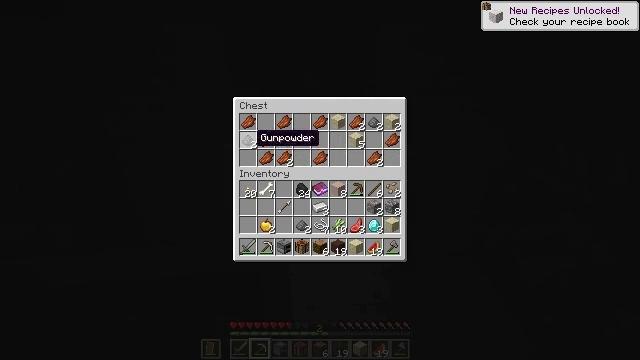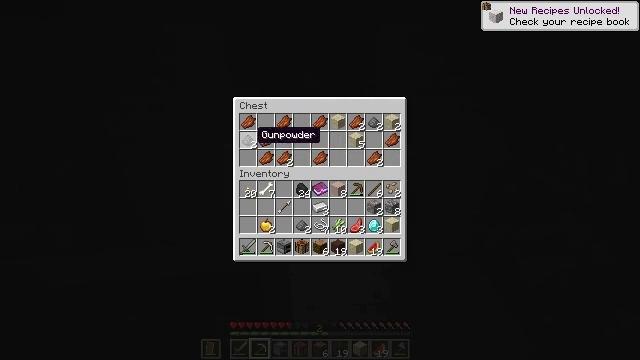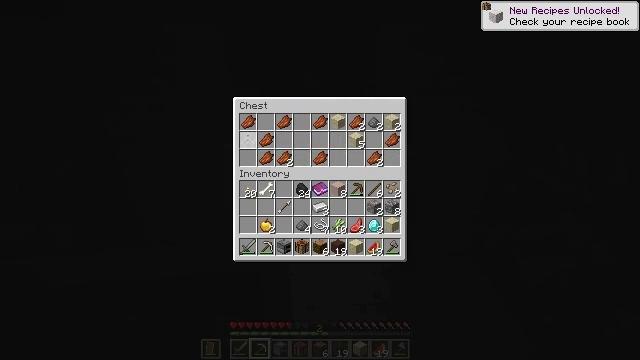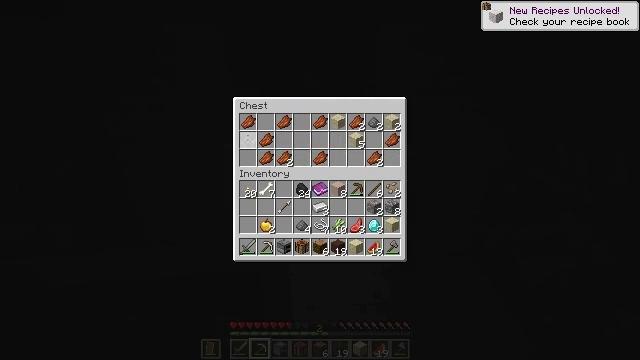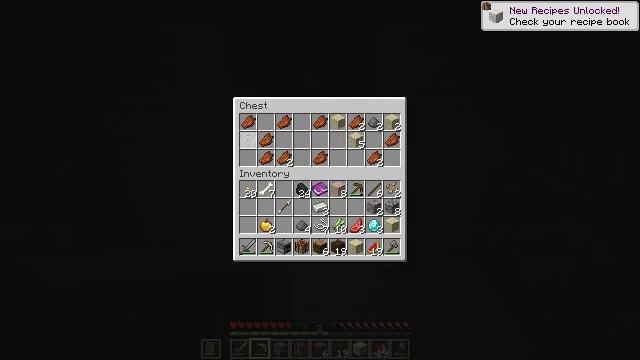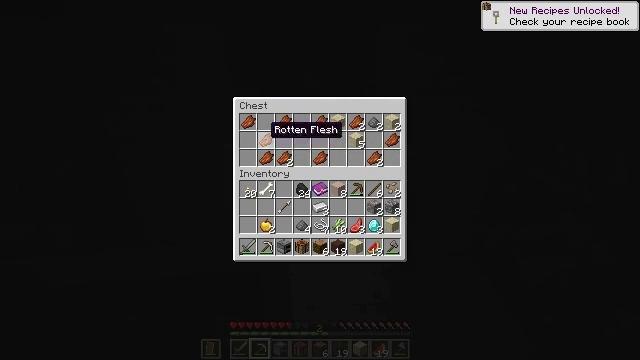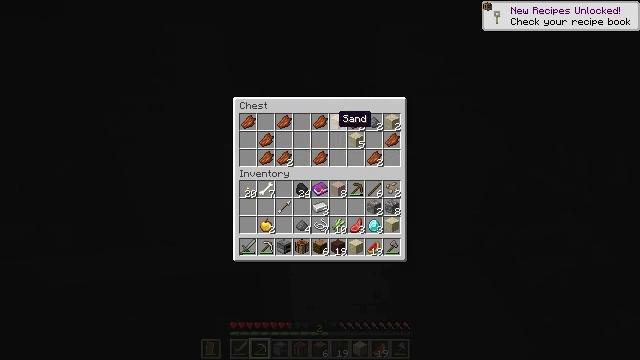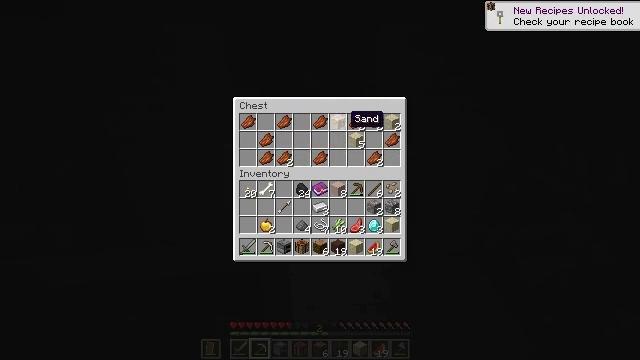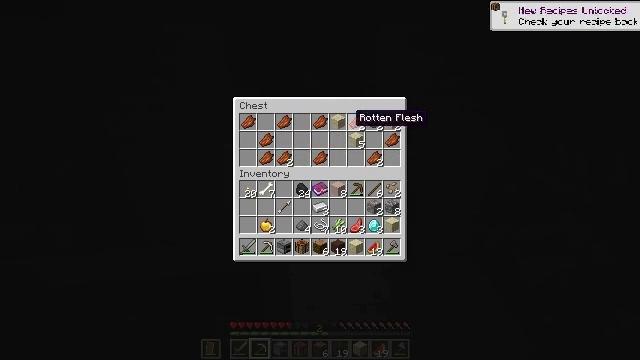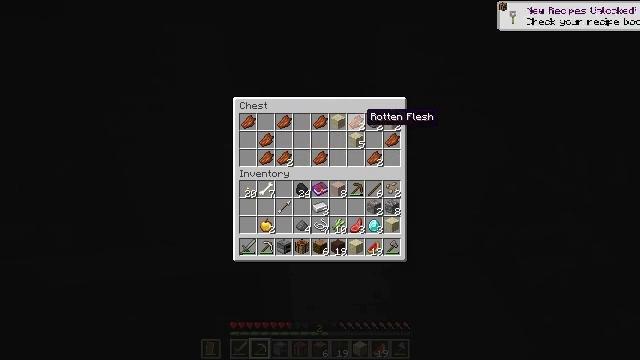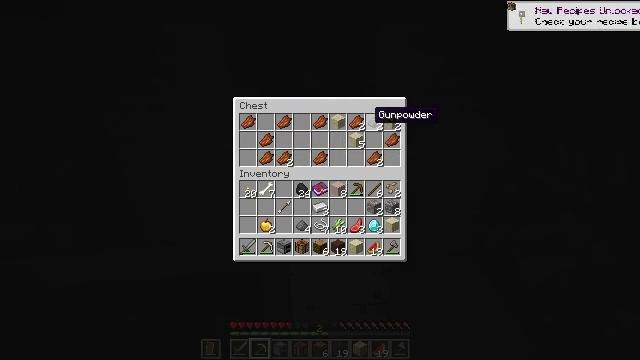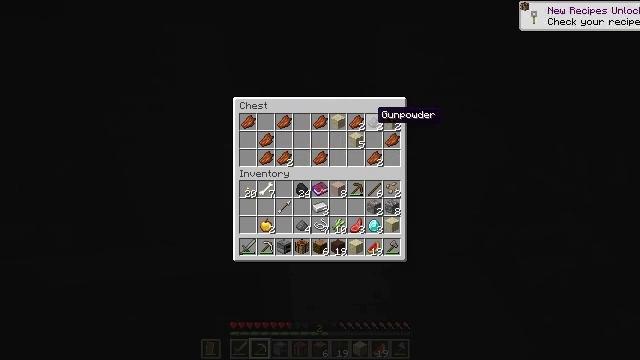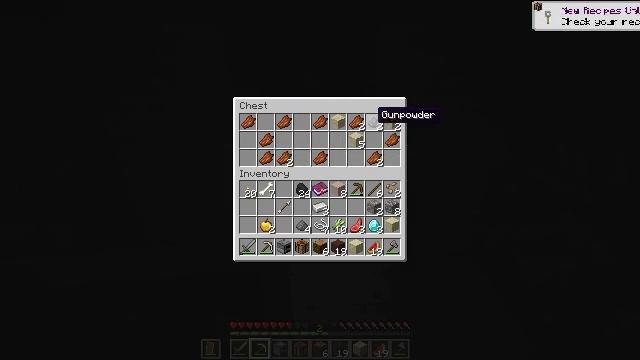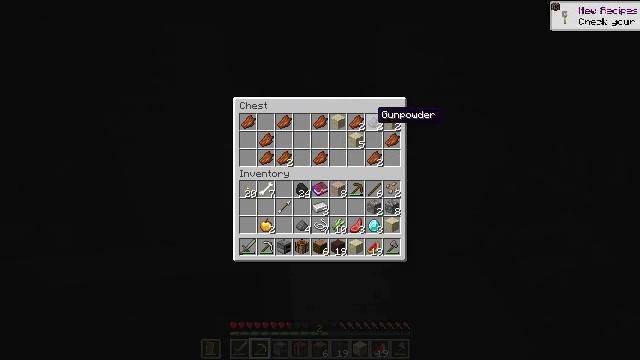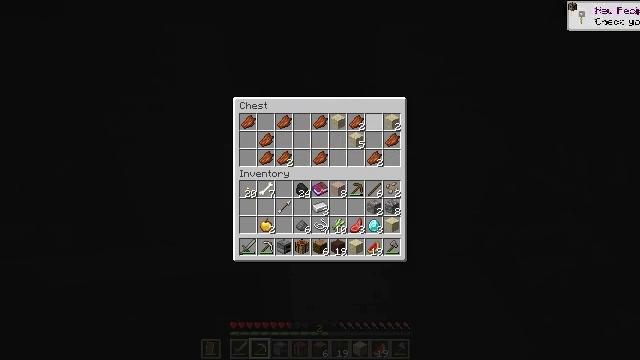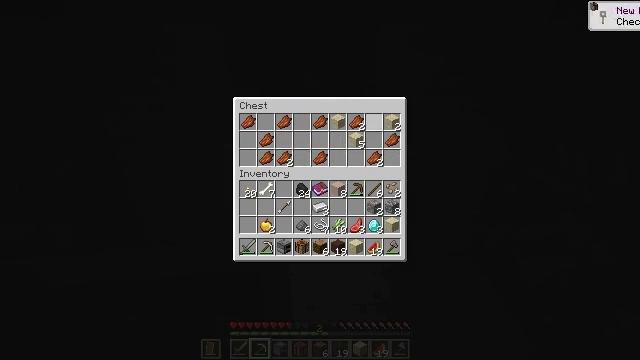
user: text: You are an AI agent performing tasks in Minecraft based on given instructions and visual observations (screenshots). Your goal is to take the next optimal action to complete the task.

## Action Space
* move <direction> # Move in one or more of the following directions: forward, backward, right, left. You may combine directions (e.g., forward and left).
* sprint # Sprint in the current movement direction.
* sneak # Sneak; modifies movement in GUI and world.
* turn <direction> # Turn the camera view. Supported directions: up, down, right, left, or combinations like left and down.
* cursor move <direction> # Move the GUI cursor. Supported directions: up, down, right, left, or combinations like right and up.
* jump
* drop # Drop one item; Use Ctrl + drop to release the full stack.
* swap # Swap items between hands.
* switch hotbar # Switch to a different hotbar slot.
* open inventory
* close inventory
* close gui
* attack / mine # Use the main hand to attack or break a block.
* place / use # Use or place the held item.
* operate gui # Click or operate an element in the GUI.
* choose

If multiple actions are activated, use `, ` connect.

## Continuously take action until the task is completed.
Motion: motion action
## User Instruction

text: Gather cut sandstone from the structure.
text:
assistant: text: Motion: sneak
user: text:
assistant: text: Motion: sneak, operate gui
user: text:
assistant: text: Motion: sneak, operate gui
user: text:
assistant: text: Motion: sneak, operate gui
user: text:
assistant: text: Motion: sneak, cursor move right
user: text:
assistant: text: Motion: sneak, cursor move right and up
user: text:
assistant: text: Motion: sneak, cursor move right
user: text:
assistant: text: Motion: sneak
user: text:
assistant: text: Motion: sneak, cursor move right
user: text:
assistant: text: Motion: sneak, cursor move right
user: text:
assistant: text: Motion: sneak
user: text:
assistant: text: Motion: sneak
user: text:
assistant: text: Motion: sneak
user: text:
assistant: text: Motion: sneak, operate gui
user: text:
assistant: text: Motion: sneak, operate gui
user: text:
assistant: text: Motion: sneak, operate gui
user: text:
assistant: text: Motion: sneak
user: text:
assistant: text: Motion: sneak, cursor move down
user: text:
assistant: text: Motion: sneak, cursor move down
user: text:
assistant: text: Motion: sneak
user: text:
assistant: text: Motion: sneak
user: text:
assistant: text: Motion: sneak
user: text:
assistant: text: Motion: sneak, close inventory
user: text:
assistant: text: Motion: turn right, close inventory
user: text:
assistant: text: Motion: turn right and up, close inventory
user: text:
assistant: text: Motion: turn right and up, close inventory
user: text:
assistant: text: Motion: turn right and down
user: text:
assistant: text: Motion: turn right and down
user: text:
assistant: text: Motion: turn up
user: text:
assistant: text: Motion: move left